Field crop: maize
Growth stage: 1
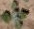
Species: chenopodium